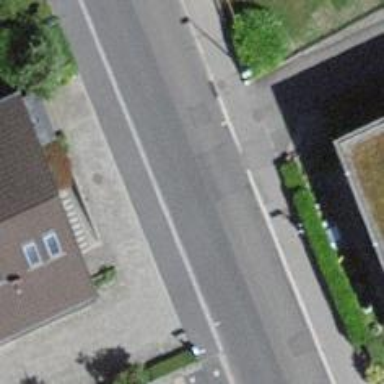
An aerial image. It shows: Bus stop with platform for public transport.